Interaction volume radius: 10 \u00c5
Interaction volume height: 40 \u00c5
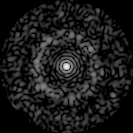
Disorder parameter: 0.8361